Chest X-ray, PA view. Patient: 46 years old, sex M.
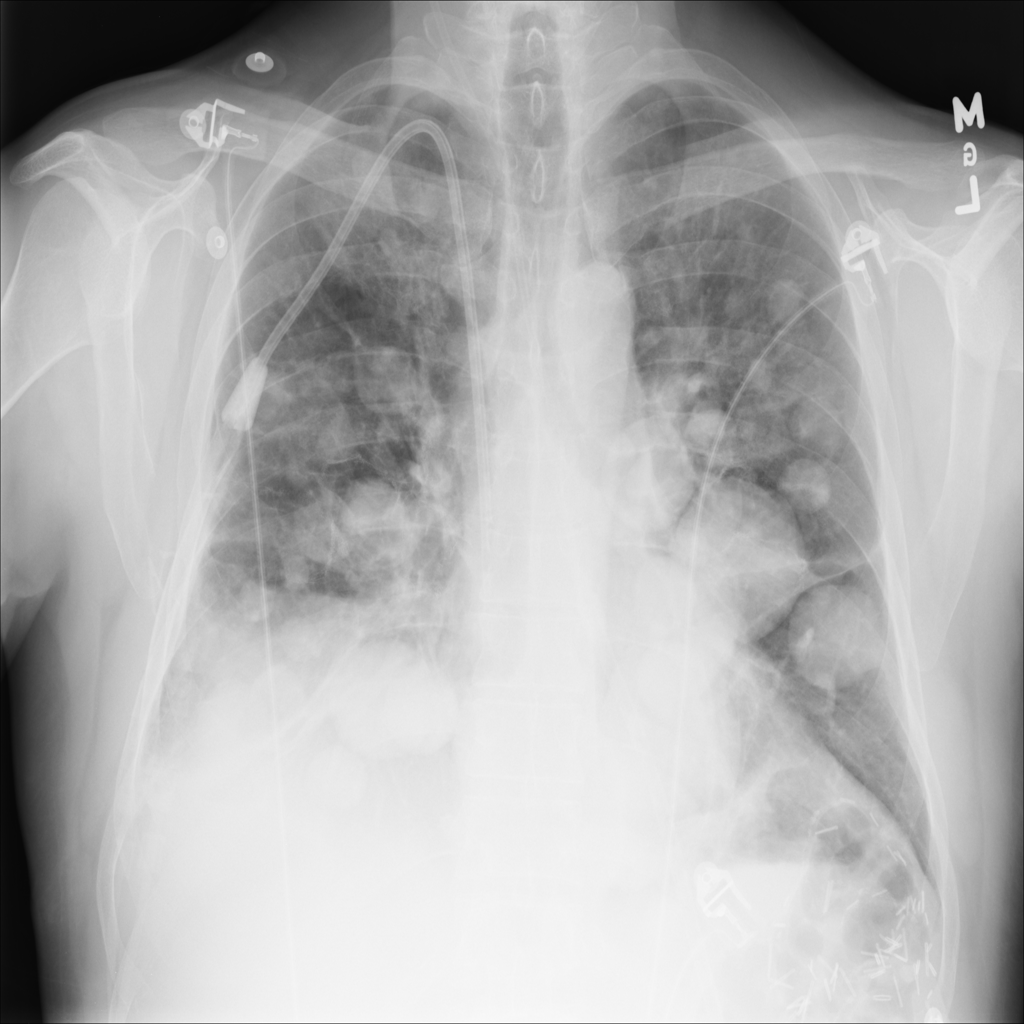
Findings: Mass